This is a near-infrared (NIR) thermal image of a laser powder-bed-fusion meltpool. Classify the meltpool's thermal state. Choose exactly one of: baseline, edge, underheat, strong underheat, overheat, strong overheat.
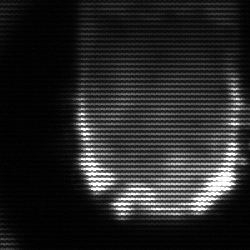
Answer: baseline